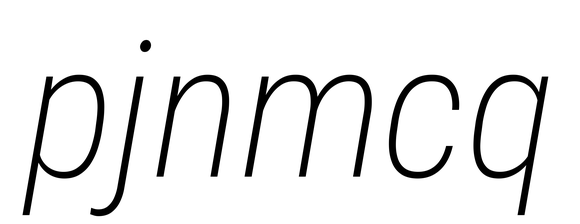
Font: Roboto-Italic_Condensed_ExtraLight_Italic